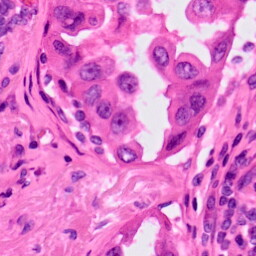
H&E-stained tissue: Lung